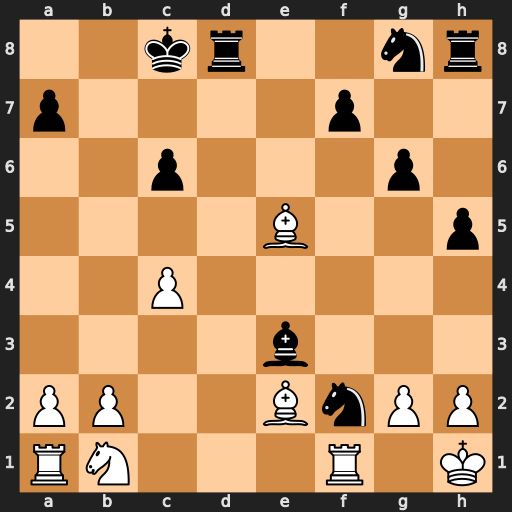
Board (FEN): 2kr2nr/p4p2/2p3p1/4B2p/2P5/4b3/PP2BnPP/RN3R1K
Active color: w
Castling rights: -
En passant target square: -
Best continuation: Rxf2 Bxf2 Bxh8